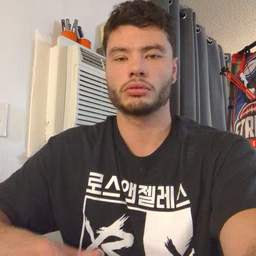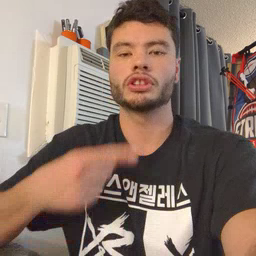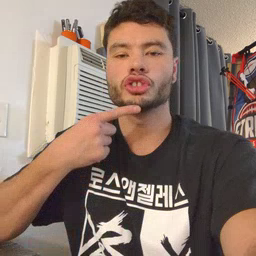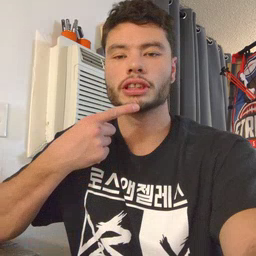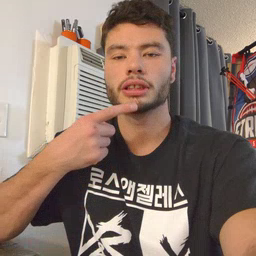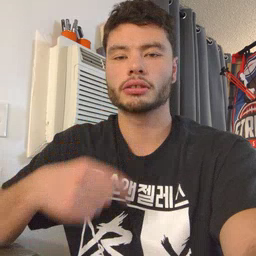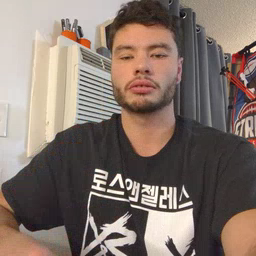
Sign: chin